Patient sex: M
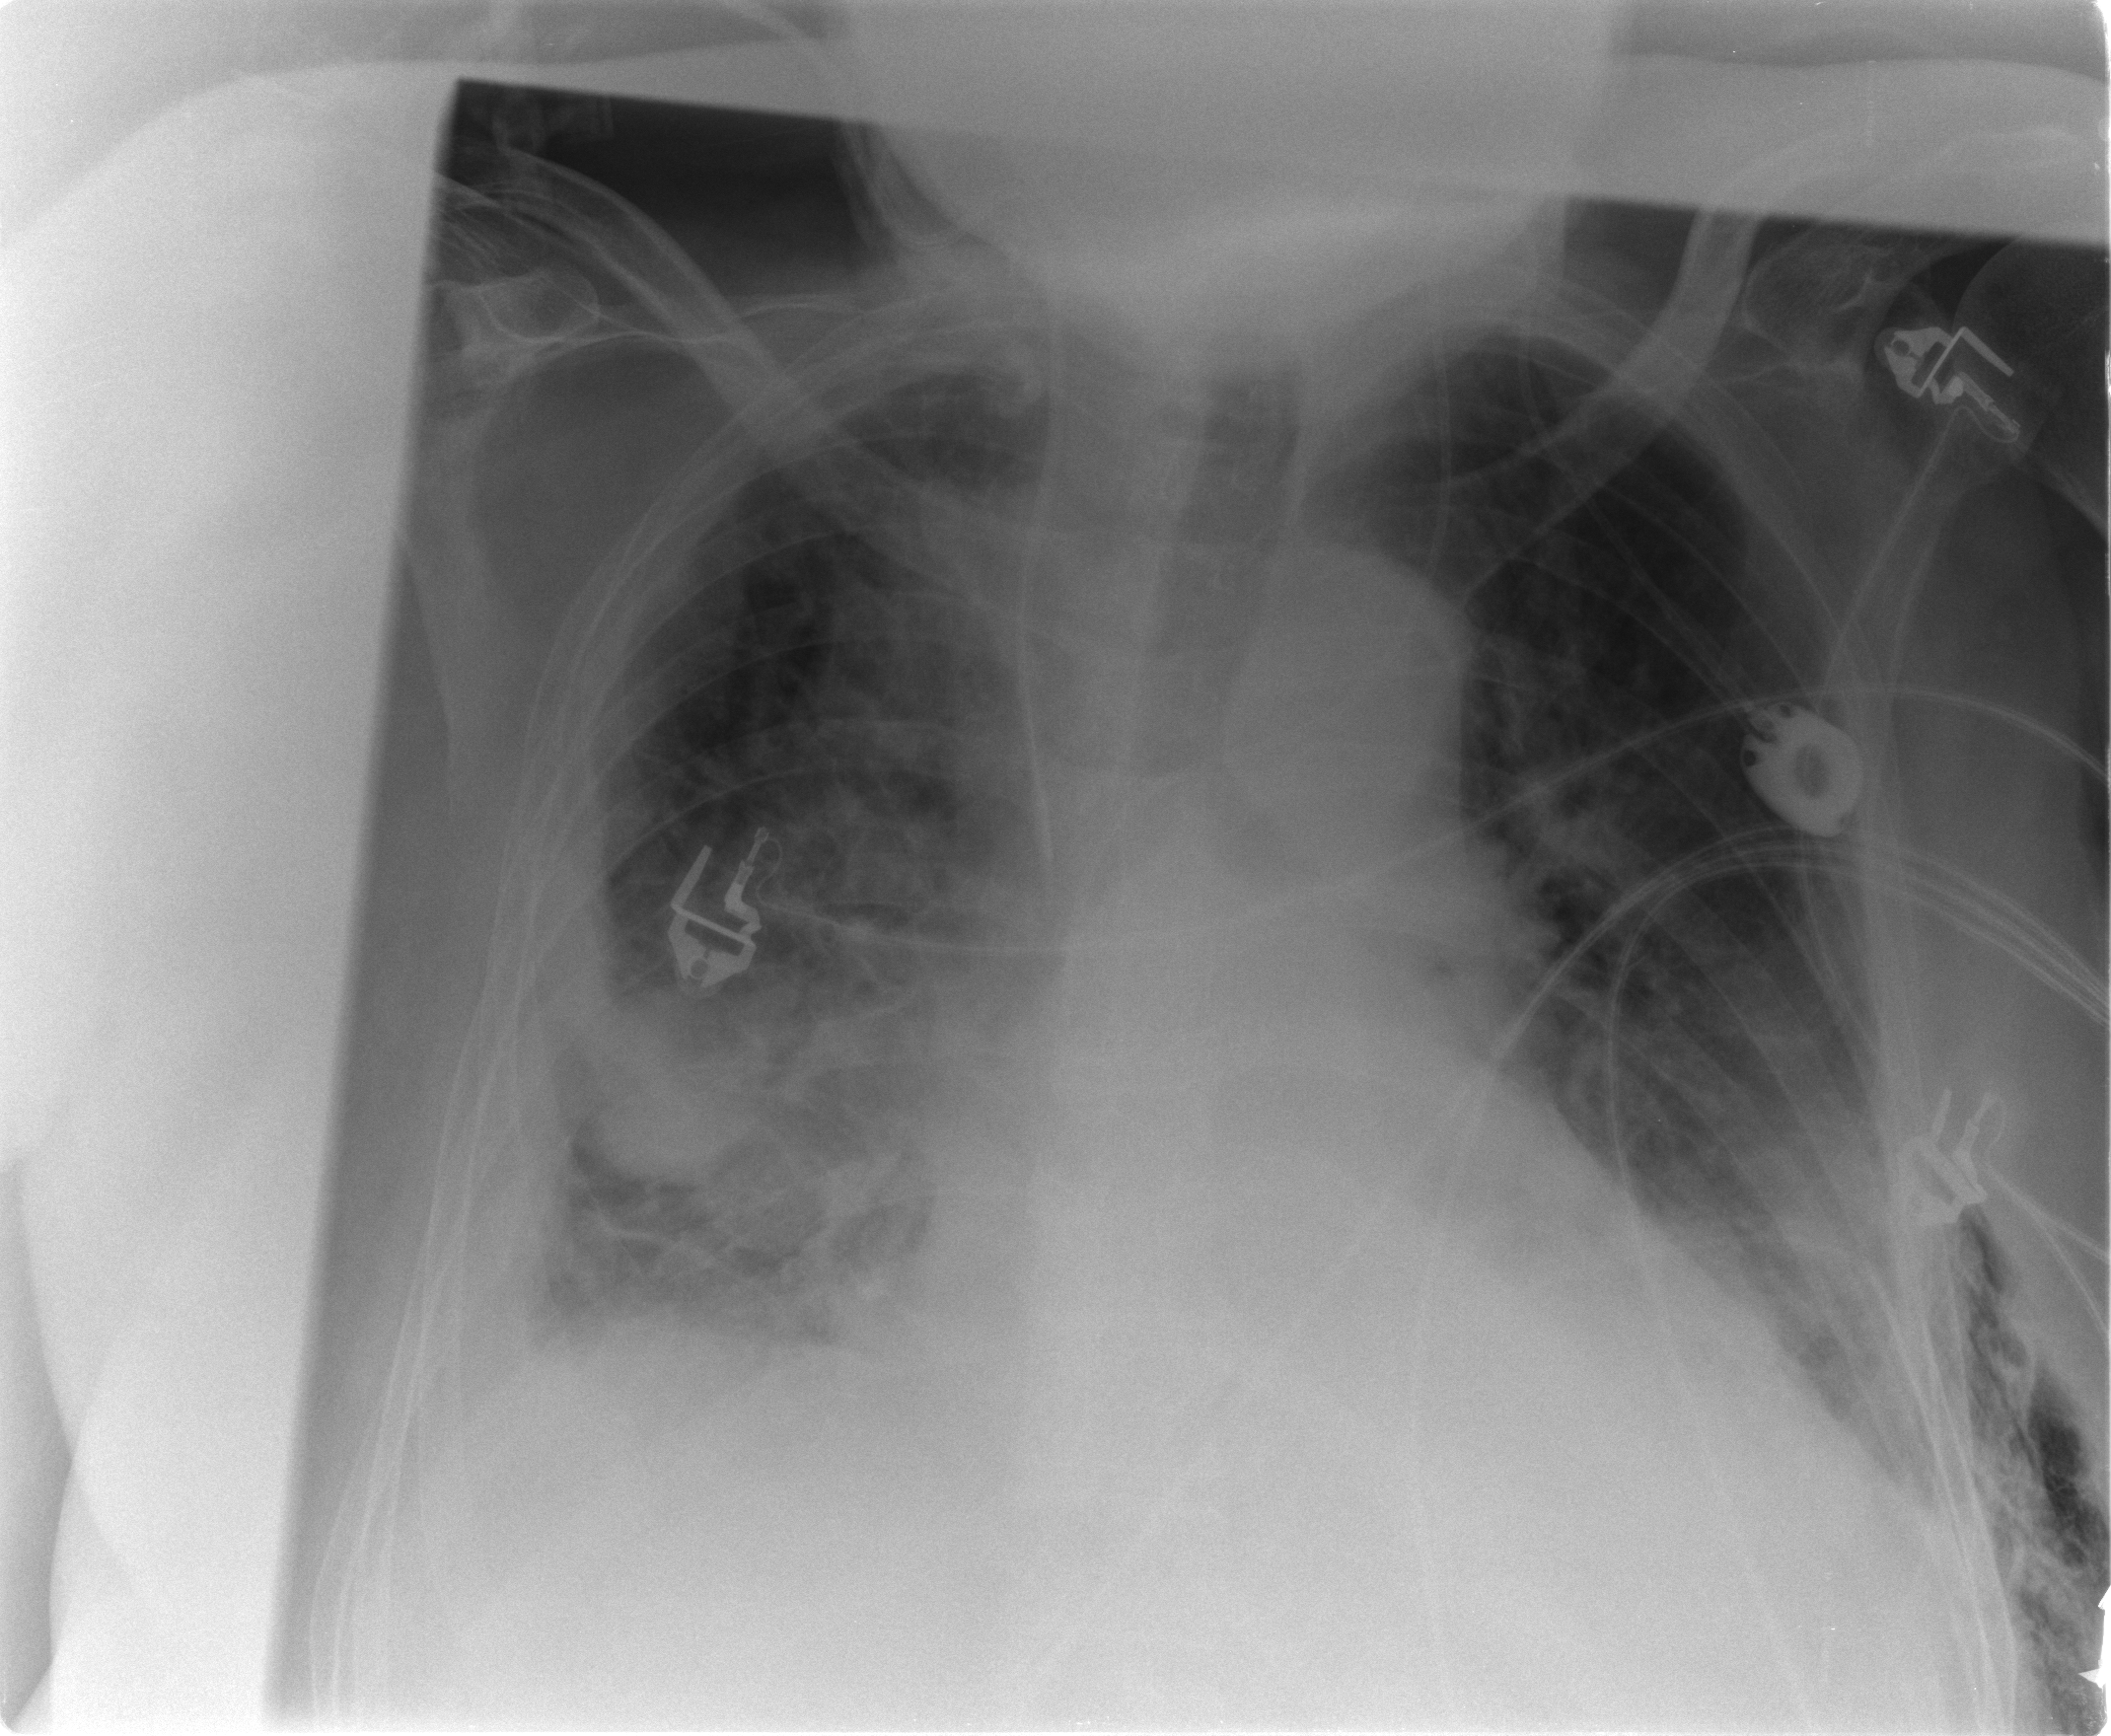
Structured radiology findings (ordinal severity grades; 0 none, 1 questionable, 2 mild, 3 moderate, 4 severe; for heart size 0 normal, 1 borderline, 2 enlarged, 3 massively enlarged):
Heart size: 0
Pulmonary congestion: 2
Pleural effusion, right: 3
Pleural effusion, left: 2
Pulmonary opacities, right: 3
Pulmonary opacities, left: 2
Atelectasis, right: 3
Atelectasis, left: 2